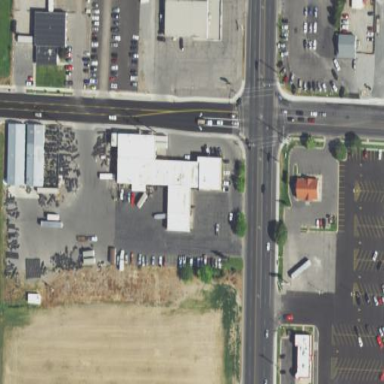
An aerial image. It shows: Building that houses car repair shop.